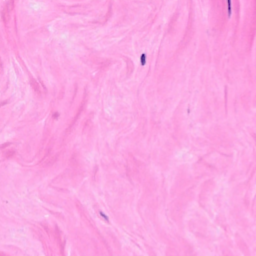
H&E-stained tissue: Breast